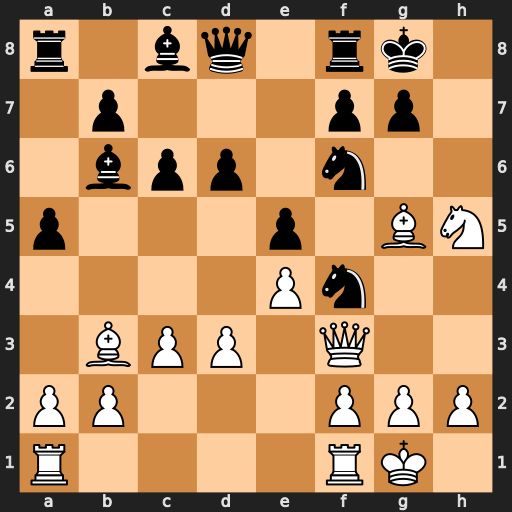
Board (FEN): r1bq1rk1/1p3pp1/1bpp1n2/p3p1BN/4Pn2/1BPP1Q2/PP3PPP/R4RK1
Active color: w
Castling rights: -
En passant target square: -
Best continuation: Bxf6 Qxf6 Nxf6+